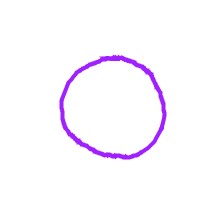
Shape: circle